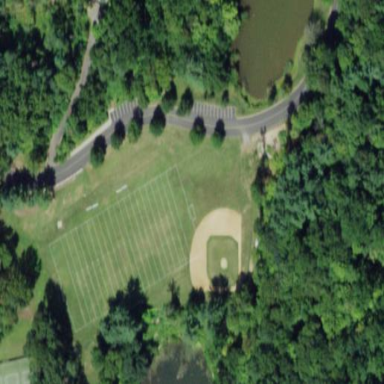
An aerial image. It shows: Baseball pitch for leisure land.